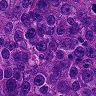
Metastatic tissue present: yes